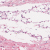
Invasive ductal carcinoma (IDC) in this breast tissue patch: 0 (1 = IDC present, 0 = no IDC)